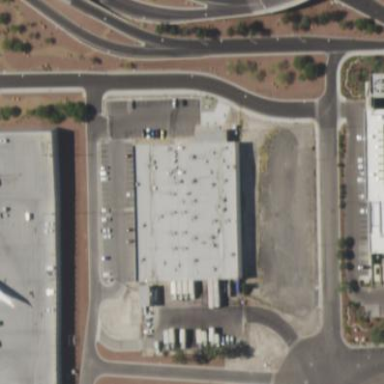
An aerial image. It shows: Warehouse.